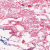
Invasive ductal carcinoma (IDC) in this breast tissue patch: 0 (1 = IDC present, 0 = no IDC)